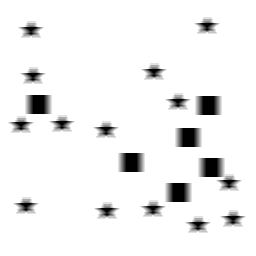
Squares: 6
Triangles: 0
Stars: 14
Total shapes: 20